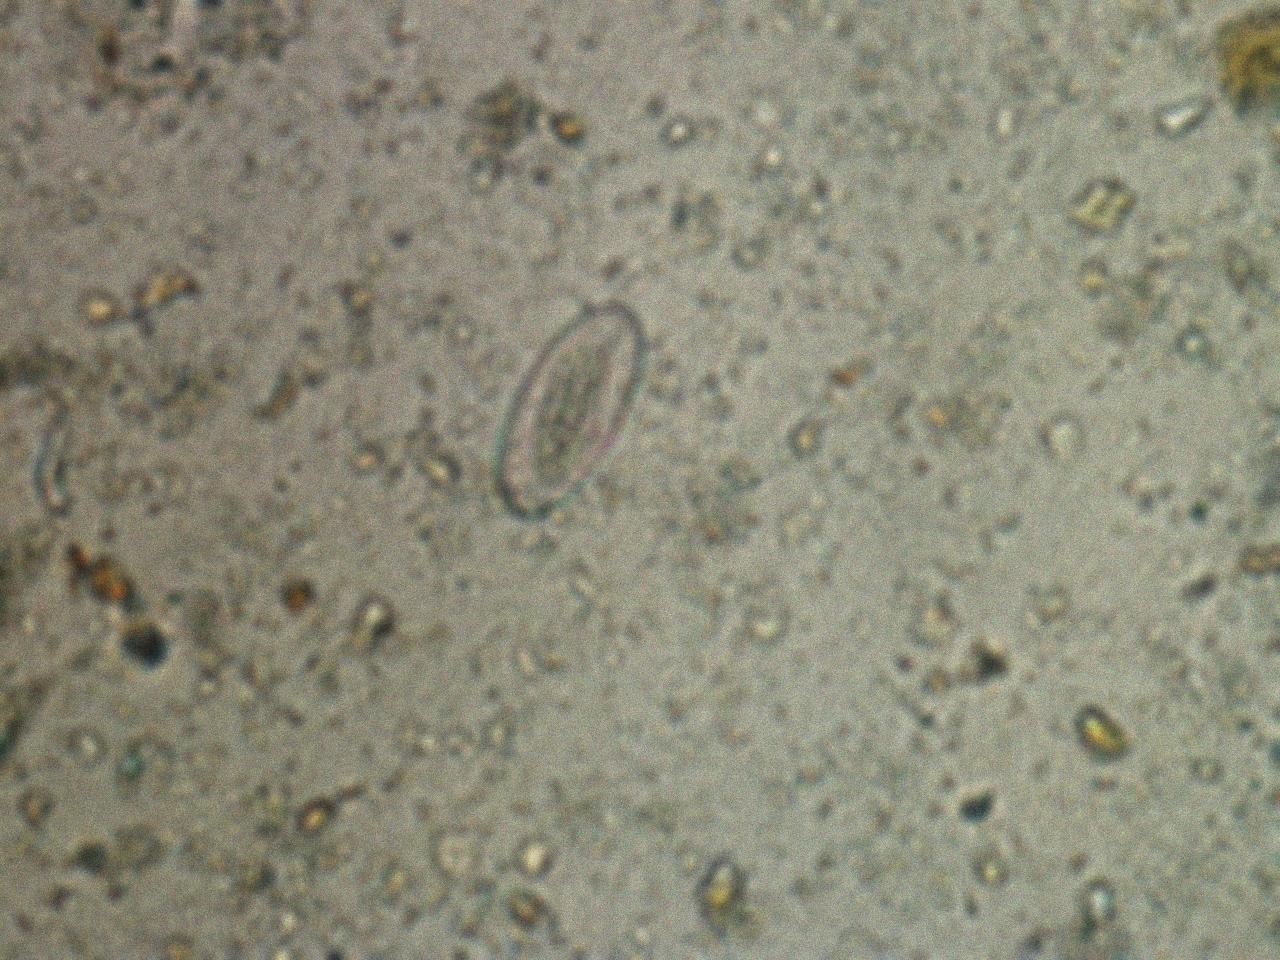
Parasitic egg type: Enterobius vermicularis